Current action and preconditions to check: trajectory_clear

Your task: For each precondition in the list above, predict whether it will hold at this action.

Consider the current scene as observed from the mobile robot's camera, and analyze the predicted future states of all dynamic agents (e.g., people, animals, vehicles, or any moving entities) within the NEXT SECOND.

IMPORTANT: Only answer "very likely" if you are absolutely certain—based on strong, clear evidence—that a dynamic agent will violate the precondition in the predicted future state. Do NOT answer "very likely" for unlikely, ambiguous, or low-probability risks.

Ask yourself for each precondition: Is there a high probability, with clear and convincing evidence, that the predicted future states of any dynamic agent will interfere with the predicted future state of the currently executing action within the NEXT SECOND, causing that precondition to fail?

Assess the risk level based on these predictions. Use "likely" or "very likely" if motions create a clear risk of interference.

Use "neutral" or "improbable" if agents are nearby but their predicted paths are clearly diverging or non-conflicting.

Failure Risk Categories: "very improbable", "improbable", "neutral", "likely", "very likely"

Answer Format: Output ONLY the probability_of_failure value from these categories: "very improbable", "improbable", "neutral", "likely", "very likely"

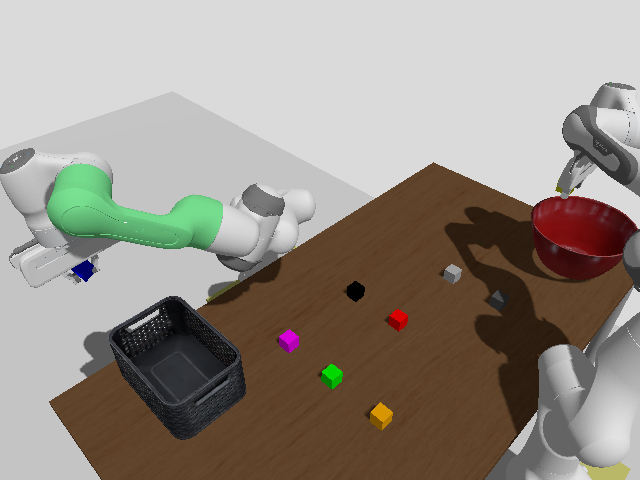

Answer: very improbable